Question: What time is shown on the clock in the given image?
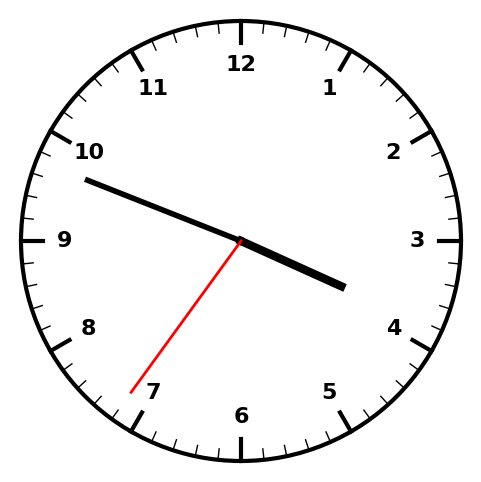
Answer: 03:48:36